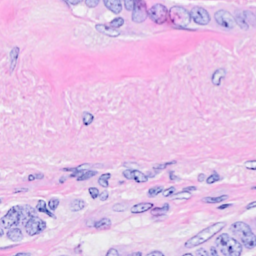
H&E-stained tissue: Breast